Question: This is my <URL> for sorting groups within Project tree.
It works fine for XCode different versions, but It doesn't works for XCode4.
Here, I am asking for sorting groups,files,frameworks within project-tree. Here is the snapshot of unsorted files within my project.

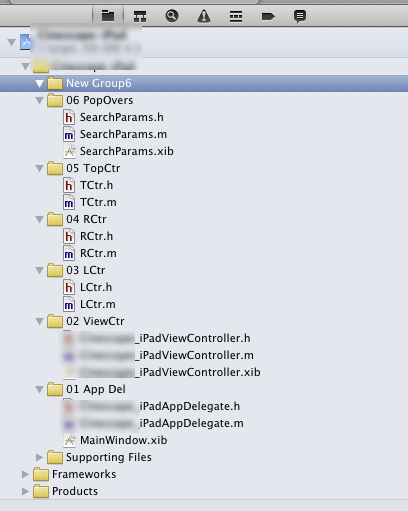
Answer: Very simple & straight in new Xcode4.2
1. Select your files/Folders/Groups
2. Go to Edit Menu => Sort => By Name/Type